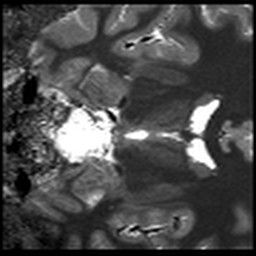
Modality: T1map
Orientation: coronal
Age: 19
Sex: male